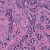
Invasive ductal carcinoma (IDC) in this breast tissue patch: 1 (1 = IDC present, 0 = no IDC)